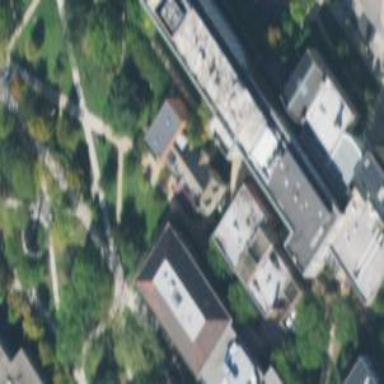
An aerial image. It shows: University building.